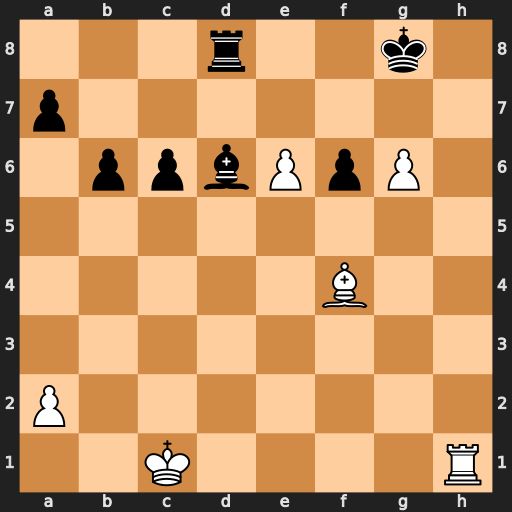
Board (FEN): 3r2k1/p7/1ppbPpP1/8/5B2/8/P7/2K4R
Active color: w
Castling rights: -
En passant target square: -
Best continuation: Bxd6 Rxd6 e7 Re6 Rh7